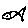
Label: fish